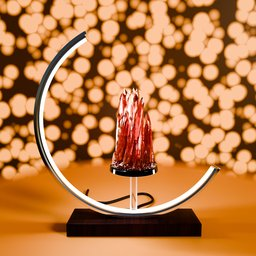
Label: lighting